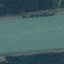
Land use / land cover class: River